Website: walmart
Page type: address-validator
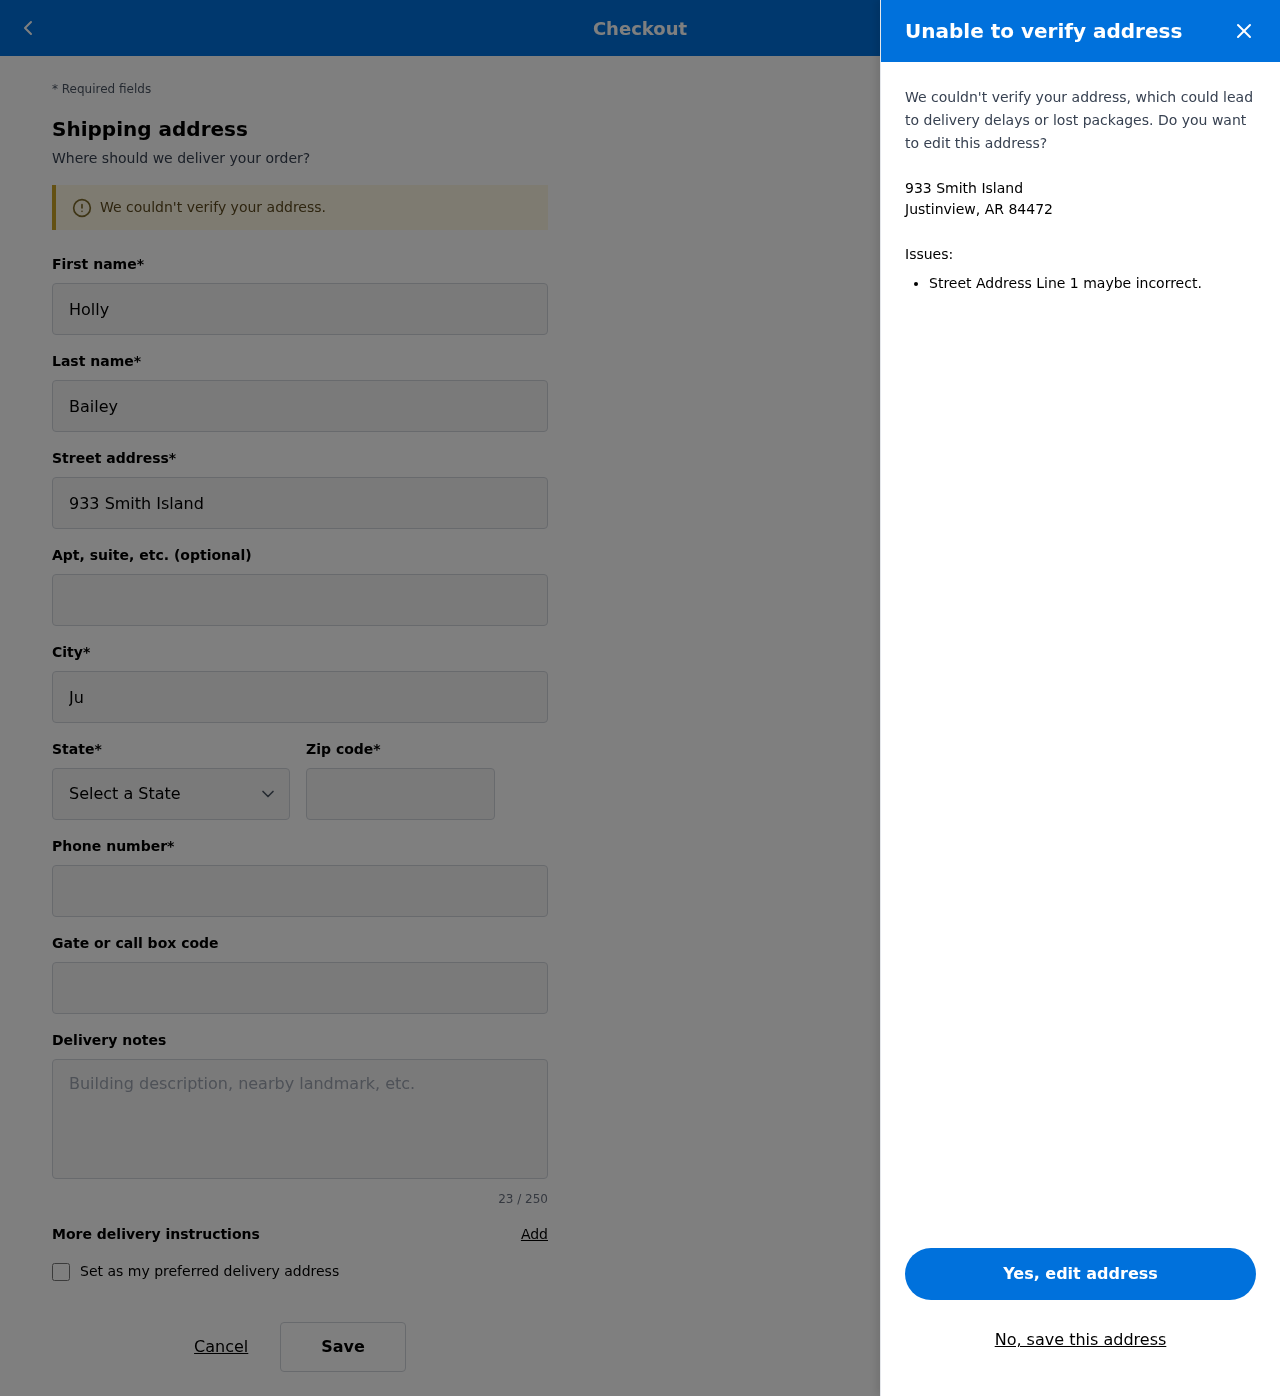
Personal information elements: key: PII_CITY_STATE_ZIP
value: Justinview, AR 84472
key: PII_DELIVERY_INSTRUCTIONS
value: Place in package locker
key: PII_STATE_ABBR
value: AR
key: PII_STREET
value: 933 Smith Island
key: PII_FIRSTNAME
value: Holly
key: PII_LASTNAME
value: Bailey
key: PII_CITY
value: Justinview
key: PII_POSTCODE
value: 84472
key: PII_PHONE
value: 6268027714
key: PII_SECURITY_CODE
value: FW56